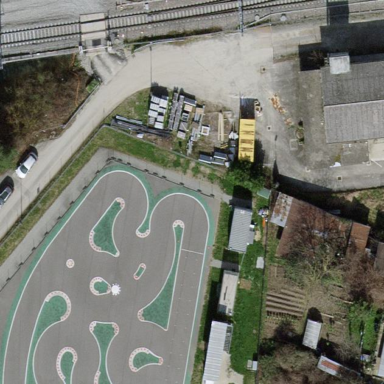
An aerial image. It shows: Karting raceway road for racing enthusiasts.